Field crop: tomato
Growth stage: 1
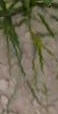
Species: cyperus